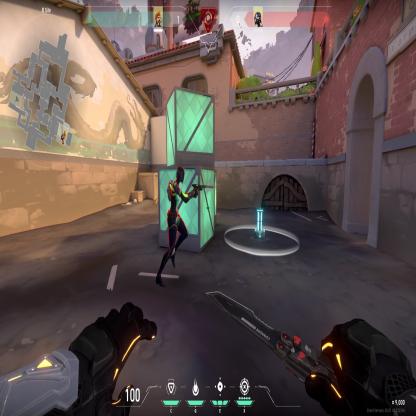
Label: enemy ; planted spike